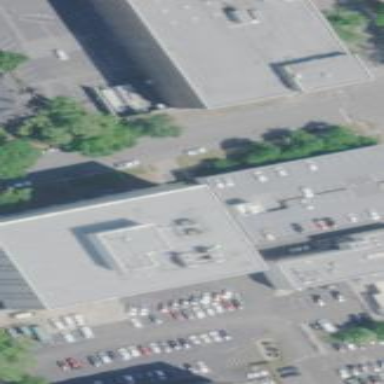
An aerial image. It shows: Multi-storey parking building.